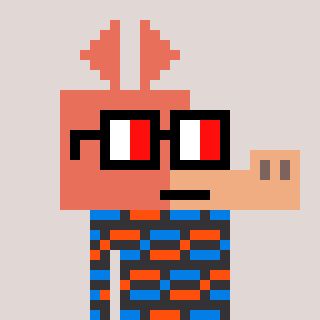
a pixel art character with square glasses with black frames and red eyes, a aardvark-shaped head and a grayscale-colored body on a warm background